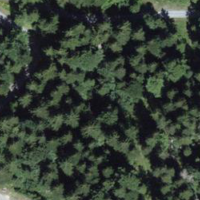
EUNIS habitat code: 43
Species observed at this site:
Petasites albus